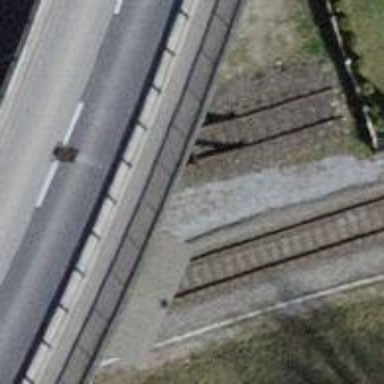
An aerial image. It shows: Railway buffer stop.